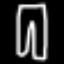
Label: pants